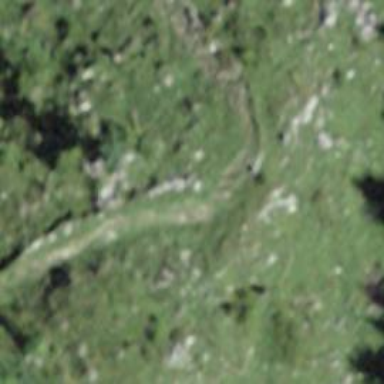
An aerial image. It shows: Path.